Interaction volume radius: 5 \u00c5
Interaction volume height: 15 \u00c5
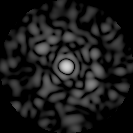
Disorder parameter: 0.8622